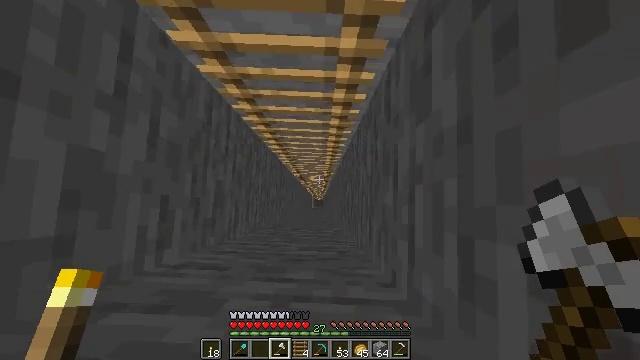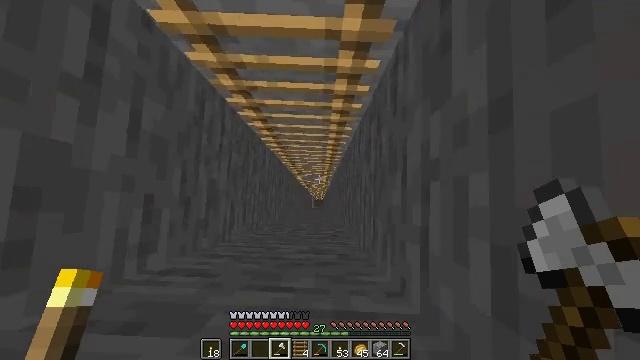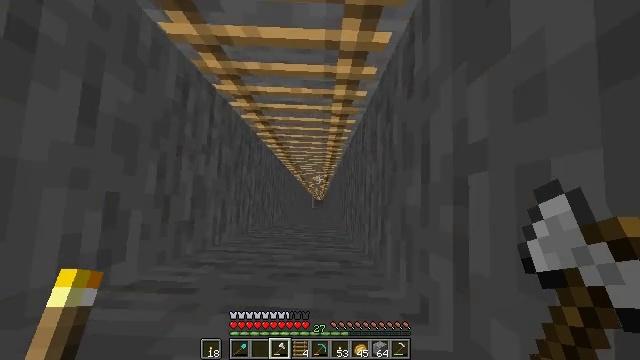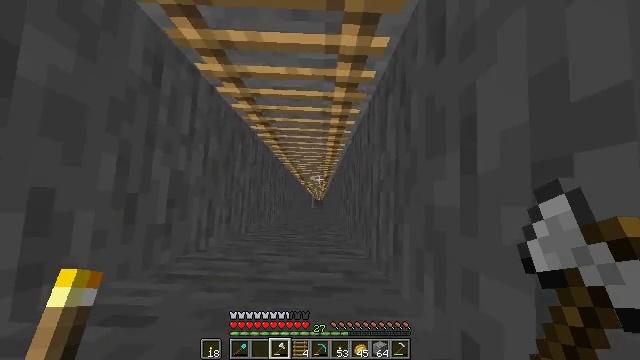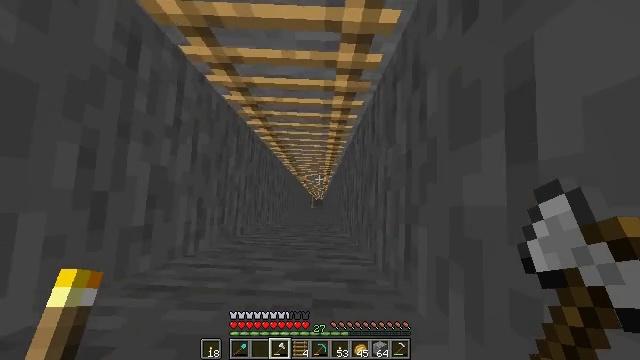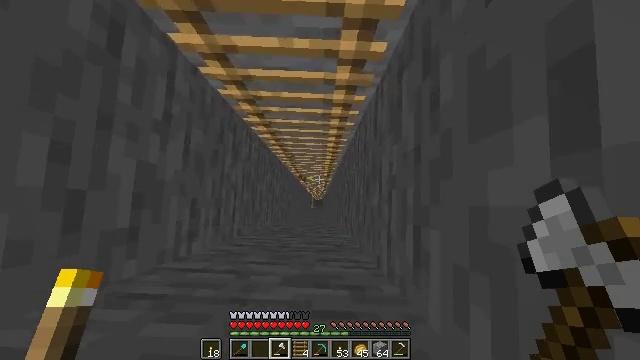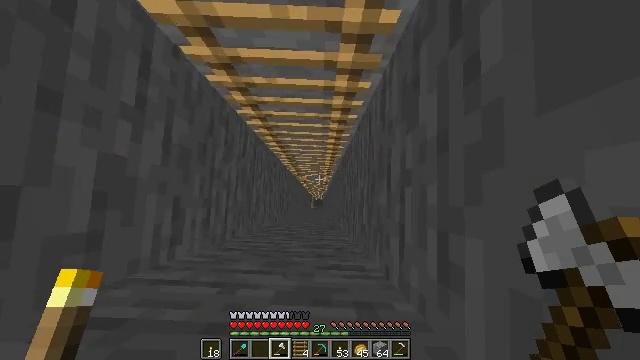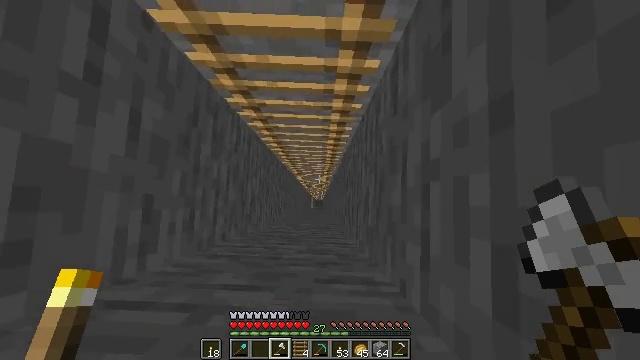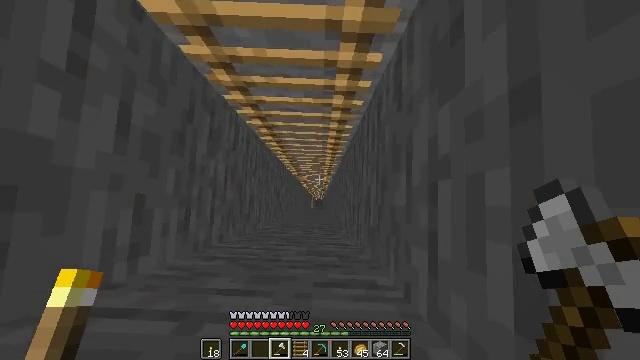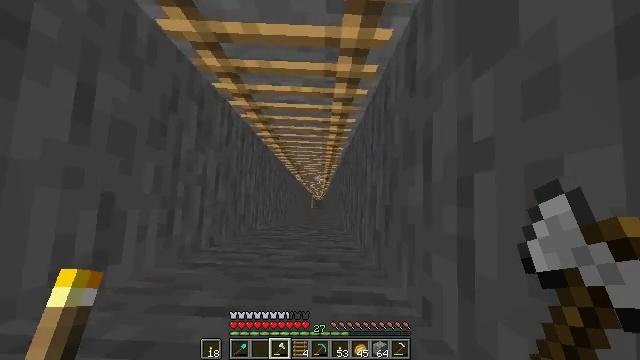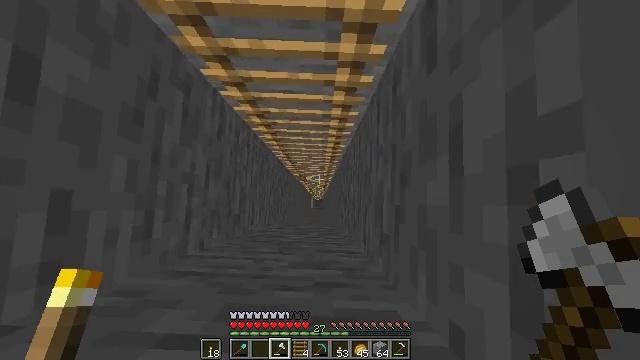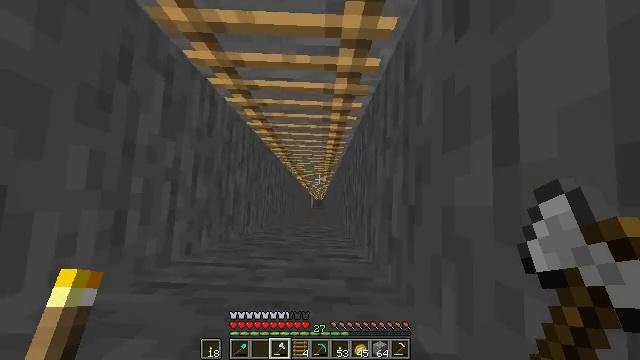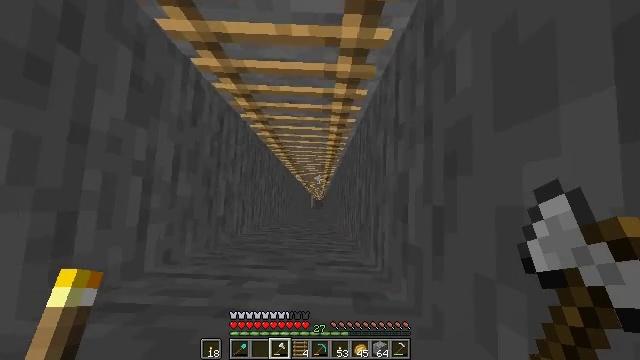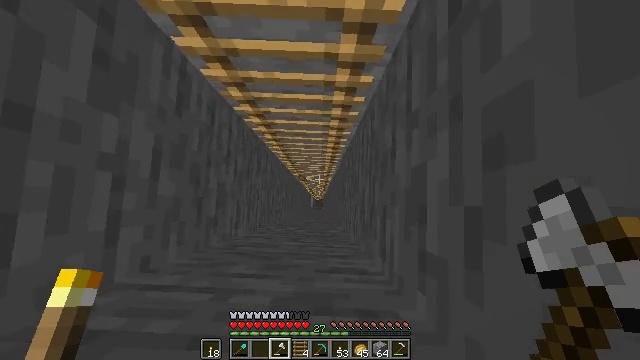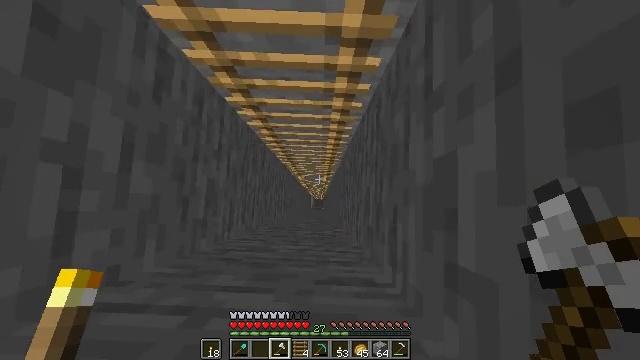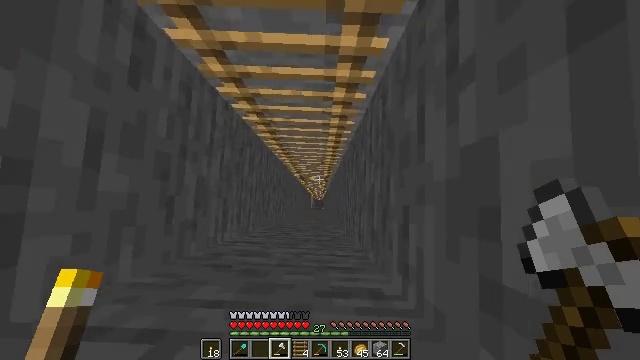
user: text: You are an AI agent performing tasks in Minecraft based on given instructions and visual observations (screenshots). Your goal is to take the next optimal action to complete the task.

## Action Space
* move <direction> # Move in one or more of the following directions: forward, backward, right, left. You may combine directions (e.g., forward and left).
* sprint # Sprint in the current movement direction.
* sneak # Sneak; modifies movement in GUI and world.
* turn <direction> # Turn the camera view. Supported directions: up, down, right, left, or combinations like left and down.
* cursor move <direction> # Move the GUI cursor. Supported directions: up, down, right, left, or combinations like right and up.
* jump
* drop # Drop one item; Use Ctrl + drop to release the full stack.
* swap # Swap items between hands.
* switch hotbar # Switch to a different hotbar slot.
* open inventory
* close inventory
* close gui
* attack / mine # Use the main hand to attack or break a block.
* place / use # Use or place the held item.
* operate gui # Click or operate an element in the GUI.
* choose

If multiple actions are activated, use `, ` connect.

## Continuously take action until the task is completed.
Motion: motion action
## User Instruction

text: Remove the ladder from its position.
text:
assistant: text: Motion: no_op
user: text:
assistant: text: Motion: no_op
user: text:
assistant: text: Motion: no_op
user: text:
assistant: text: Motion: no_op
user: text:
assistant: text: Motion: no_op
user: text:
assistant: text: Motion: no_op
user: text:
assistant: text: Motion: no_op
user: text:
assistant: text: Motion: no_op
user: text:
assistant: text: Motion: no_op
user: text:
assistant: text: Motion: no_op
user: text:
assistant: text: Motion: no_op
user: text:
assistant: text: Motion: no_op
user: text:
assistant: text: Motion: no_op
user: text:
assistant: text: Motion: no_op
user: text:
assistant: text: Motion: no_op
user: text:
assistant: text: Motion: no_op
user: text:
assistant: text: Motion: no_op
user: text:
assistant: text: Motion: no_op
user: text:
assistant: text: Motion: no_op
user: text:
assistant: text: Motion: no_op
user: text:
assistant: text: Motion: no_op
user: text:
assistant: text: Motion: no_op
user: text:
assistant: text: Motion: no_op
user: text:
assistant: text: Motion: no_op
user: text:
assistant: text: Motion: no_op
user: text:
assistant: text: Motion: no_op
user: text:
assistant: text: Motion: no_op
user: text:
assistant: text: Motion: no_op
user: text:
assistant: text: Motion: no_op
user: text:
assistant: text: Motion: no_op